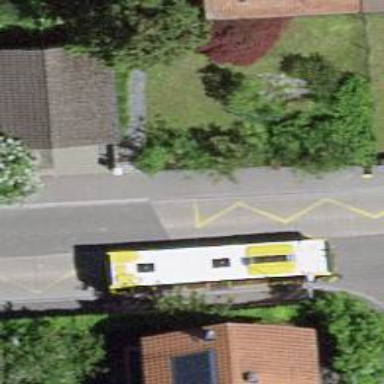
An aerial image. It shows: Platform for public transport is situated by the road.